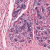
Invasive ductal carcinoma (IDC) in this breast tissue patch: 0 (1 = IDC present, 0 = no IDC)